The image is an STFT spectrogram (time versus frequency) of a rolling-element bearing's vibration signal. Classify the bearing condition as one of: normal, inner_race, outer_race, ball.
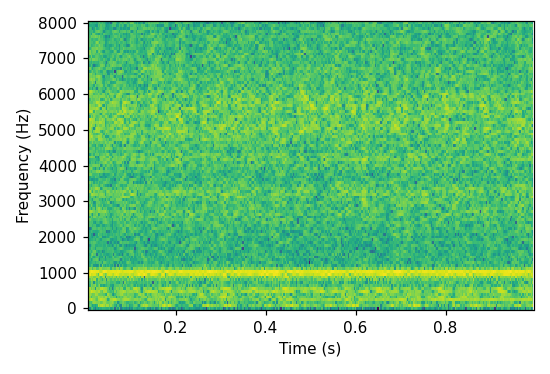
Answer: normal